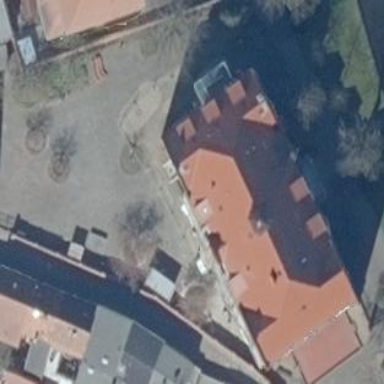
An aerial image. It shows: School.